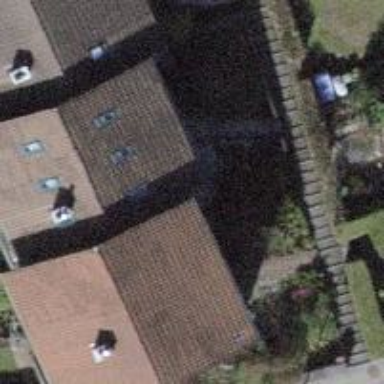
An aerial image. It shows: Gabled-roof terrace building used for residential purposes.